Question: I am wanting to implement a JFrame which follows the following photos flow:

I want to write a frame with has two intro text, a row for each question with a input box on the same row. I want to have 10 rows and then a button at the bottom to complete the dialog.
I've tried to implement this but I can't get past the first line. Could someone at least point me in the right direction? Code which has the first 4 lines and button would get me as far as I need to finish on my own.
'''
import java.awt.FlowLayout;
import java.awt.event.ActionEvent;
import java.awt.event.ActionListener;
import java.awt.event.WindowEvent;
import javax.swing.JButton;
import javax.swing.JDialog;
import javax.swing.JFrame;
import javax.swing.JLabel;
import javax.swing.JOptionPane;
import javax.swing.JTextField;
class GUI_Short_Scale extends JFrame
{
/**
*
*/
private static final long serialVersionUID = 1L;
JDialog d1;
public int number;
JButton cont;
JTextField tf;
public GUI_Short_Scale()
{
createAndShowGUI();
}
public int getNumber()
{
return this.number;
}
private void createAndShowGUI()
{
// Must be called before creating JDialog for
// the desired effect
JDialog.setDefaultLookAndFeelDecorated(true);
// A perfect constructor, mostly used.
// A dialog with current frame as parent
// a given title, and modal
d1 = new JDialog(this,"Short Scale",true);
// Set size
d1.setSize(400,400);
d1.setLocationRelativeTo(null); // *** this will center your app ***
d1.setLayout(new FlowLayout());
cont = new JButton("Continue");
cont.addActionListener(new ActionListener() {
public void actionPerformed(ActionEvent e)
{
if(isNumber(tf.getText()))
{
// everything worked out just fine
number = Integer.valueOf(tf.getText());
d1.dispatchEvent(new WindowEvent(d1, WindowEvent.WINDOW_CLOSING));
}
else
{
// create a jframe
JFrame frame = new JFrame("Error");
// show a joptionpane dialog using showMessageDialog
JOptionPane.showMessageDialog(frame,"The input you gave does not look like a number. Please try again.");
}
}
});
tf = new JTextField(20);
d1.add(new JLabel("Tetris Intro"));
d1.add(tf);
d1.add(cont);
d1.setVisible(true);
}
private boolean isNumber(String s)
{
try
{
Integer.valueOf(s);
}
catch(NumberFormatException ne)
{
return false;
}
// is a number
return true;
}
}
'''
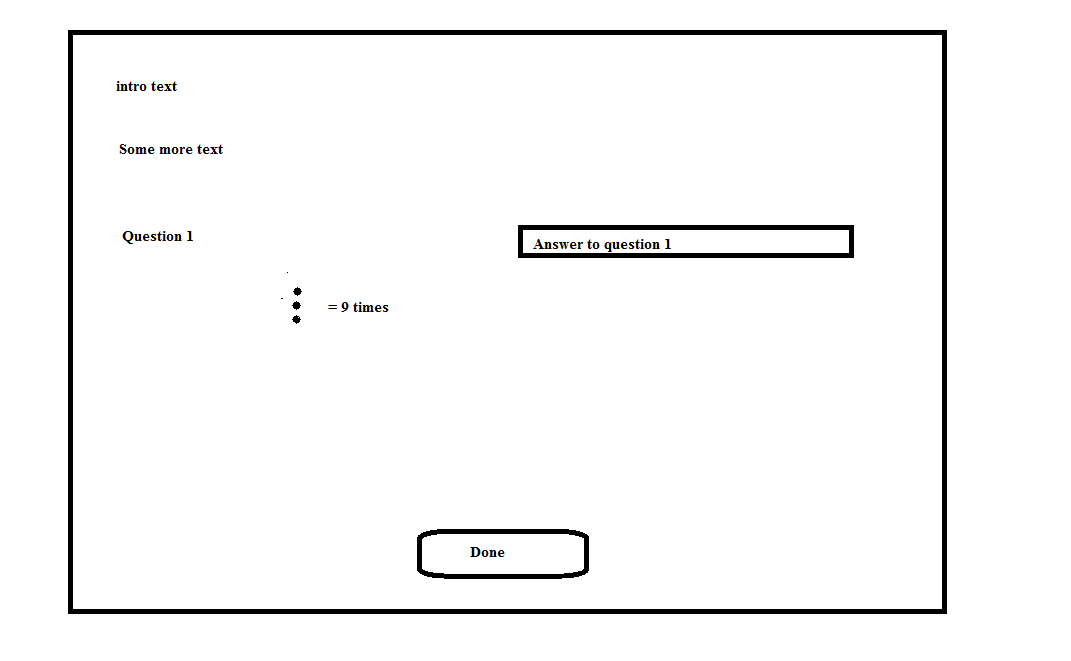
Answer: Maybe something like...

'''
public class TestPane extends JPanel {
public TestPane() {
setLayout(new GridBagLayout());
GridBagConstraints gbc = new GridBagConstraints();
JTextArea intro = new JTextArea(4, 20);
JTextArea moreText = new JTextArea(4, 20);
JLabel question = new JLabel("Question 1");
JTextField answer = new JTextField(20);
JButton btn = new JButton("Done");
gbc.gridx = 0;
gbc.gridy = 0;
gbc.fill = GridBagConstraints.BOTH;
gbc.insets = new Insets(2, 2, 2, 2);
add(new JScrollPane(intro), gbc);
gbc.gridy++;
add(new JScrollPane(moreText), gbc);
gbc.gridy++;
gbc.insets = new Insets(20, 2, 2, 2);
gbc.anchor = GridBagConstraints.WEST;
add(question, gbc);
gbc.gridx++;
add(answer, gbc);
gbc.insets = new Insets(80, 2, 2, 2);
gbc.gridy++;
gbc.gridx = 0;
gbc.fill = GridBagConstraints.NONE;
gbc.anchor = GridBagConstraints.CENTER;
gbc.gridwidth = GridBagConstraints.REMAINDER;
add(btn, gbc);
}
}
'''
Or

'''
public class TestPane extends JPanel {
public TestPane() {
setLayout(new GridBagLayout());
GridBagConstraints gbc = new GridBagConstraints();
JTextArea intro = new JTextArea(4, 20);
JTextArea moreText = new JTextArea(4, 20);
JLabel question = new JLabel("Question 1");
JTextField answer = new JTextField(20);
JButton btn = new JButton("Done");
gbc.gridx = 0;
gbc.gridy = 0;
gbc.gridwidth = GridBagConstraints.REMAINDER;
gbc.fill = GridBagConstraints.BOTH;
gbc.insets = new Insets(2, 2, 2, 2);
add(new JScrollPane(intro), gbc);
gbc.gridy++;
add(new JScrollPane(moreText), gbc);
gbc.gridwidth = 1;
gbc.gridy++;
gbc.insets = new Insets(20, 2, 2, 2);
gbc.anchor = GridBagConstraints.WEST;
add(question, gbc);
gbc.gridx++;
add(answer, gbc);
gbc.insets = new Insets(80, 2, 2, 2);
gbc.gridy++;
gbc.gridx = 0;
gbc.fill = GridBagConstraints.NONE;
gbc.anchor = GridBagConstraints.CENTER;
gbc.gridwidth = GridBagConstraints.REMAINDER;
add(btn, gbc);
}
}
'''
Take a look at <URL> for more details
> but could you drop in the code which has two question lines?
'''
public class TestPane extends JPanel {
public TestPane() {
setLayout(new GridBagLayout());
GridBagConstraints gbc = new GridBagConstraints();
JTextArea intro = new JTextArea(4, 20);
JTextArea moreText = new JTextArea(4, 20);
JLabel question1 = new JLabel("Question 1");
JTextField answer1 = new JTextField(20);
JLabel question2 = new JLabel("Question 2");
JTextField answer2 = new JTextField(20);
JButton btn = new JButton("Done");
gbc.gridx = 0;
gbc.gridy = 0;
gbc.fill = GridBagConstraints.BOTH;
gbc.insets = new Insets(2, 2, 2, 2);
add(new JScrollPane(intro), gbc);
gbc.gridy++;
add(new JScrollPane(moreText), gbc);
gbc.gridy++;
gbc.insets = new Insets(20, 2, 2, 2);
gbc.anchor = GridBagConstraints.WEST;
add(question1, gbc);
gbc.gridx++;
add(answer1, gbc);
gbc.insets = new Insets(2, 2, 2, 2);
gbc.gridy++;
gbc.gridx = 0;
add(question2, gbc);
gbc.gridx++;
add(answer2, gbc);
gbc.insets = new Insets(80, 2, 2, 2);
gbc.gridy++;
gbc.gridx = 0;
gbc.fill = GridBagConstraints.NONE;
gbc.anchor = GridBagConstraints.CENTER;
gbc.gridwidth = GridBagConstraints.REMAINDER;
add(btn, gbc);
}
}
'''